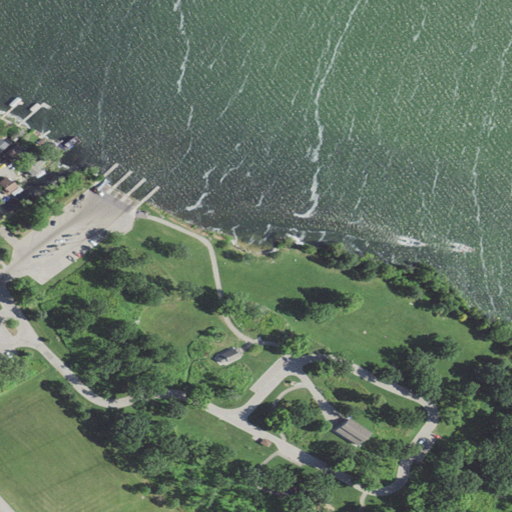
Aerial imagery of beach in Wisconsin named Olin Beach containing open water, pasture, low intensity development, open development, medium intensity development, mixed forest, deciduous forest, and woody wetlands